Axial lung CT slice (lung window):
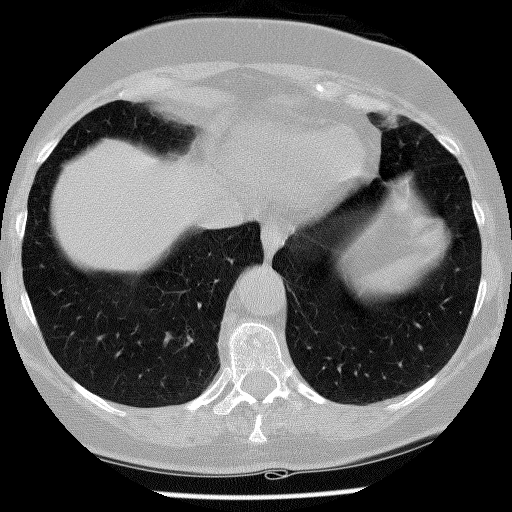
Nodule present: no